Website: apple
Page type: account-selection
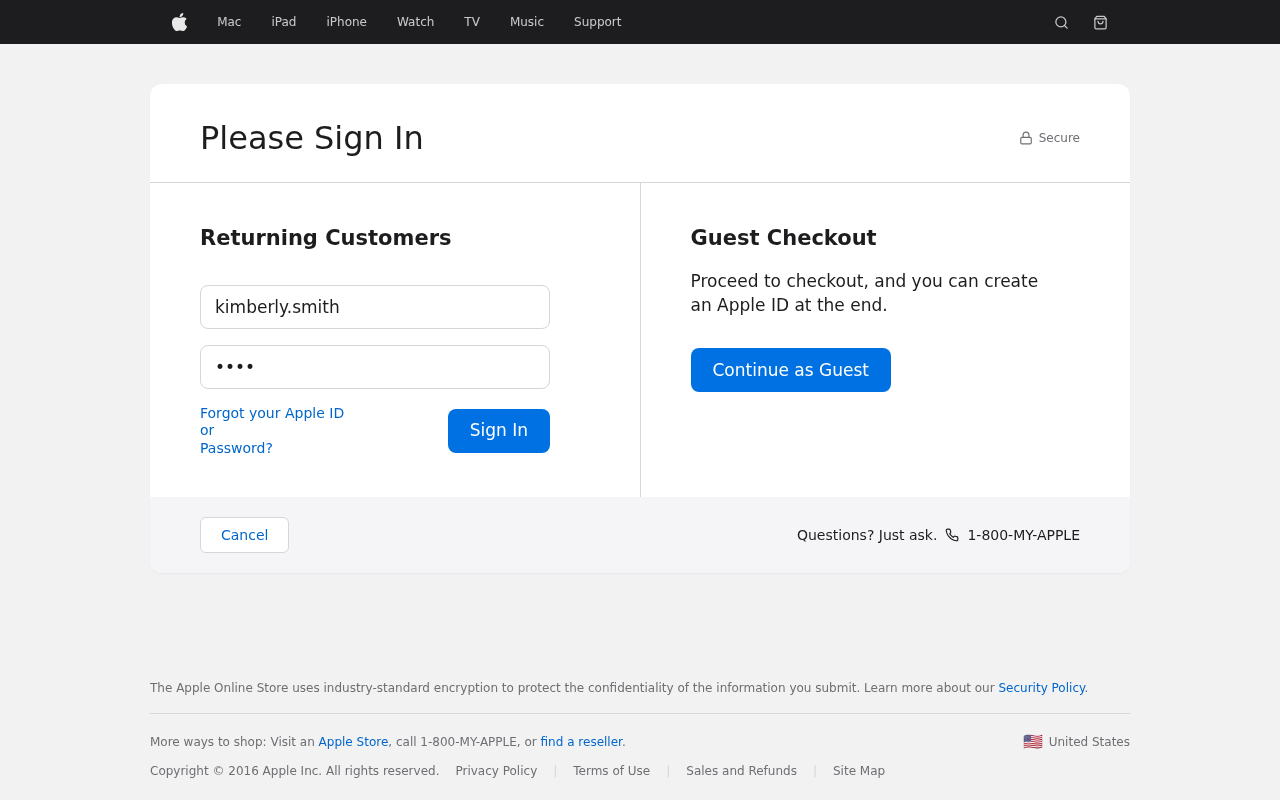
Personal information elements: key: PII_LOGIN_USERNAME
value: kimberly.smith